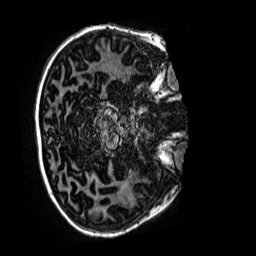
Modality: MP2RAGE
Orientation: axial
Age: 11
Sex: male
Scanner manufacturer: siemens
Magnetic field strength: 3 T
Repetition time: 4 s
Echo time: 0.00299 s